Question: I am new to Android and Firebase.. I have stored data in Firebase DB by importing JSON file. Now I am trying to retrieve data in Android textbook. But I am unable to stringify the JSON data, which I did in JavaScript. Also I am not able to get the data in the numerical order, which I am getting in JavaScript.
Following the code DB structure:

'''
// Initialize with secondary app.
FirebaseApp.initializeApp(this /* Context */, SITEINFO, "secondary_SITEINFO");
// Retrieve secondary app.
FirebaseApp secondary_siteinfo = FirebaseApp.getInstance("secondary_SITEINFO");
// Get the database for the other app.
FirebaseDatabase secondaryDB_siteinfo = FirebaseDatabase.getInstance(secondary_siteinfo);
final Query query1 = secondaryDB_siteinfo.getReference("");
fetch.setOnClickListener(new View.OnClickListener() {
@Override
public void onClick(View v) {
query1.orderByChild("01-SITEID").equalTo("EKM01").addListenerForSingleValueEvent
(new ValueEventListener() {
@Override
public void onDataChange(DataSnapshot dataSnapshot) {
String Value1 = dataSnapshot.getValue().toString();
'''
My Javascript code
'''
var ref = firebase.database().ref('/').orderByChild("01-SITEID").equalTo(input_final)
ref.on("child_added", function(snapshot) {
var obj = JSON.stringify(snapshot.val());
'''
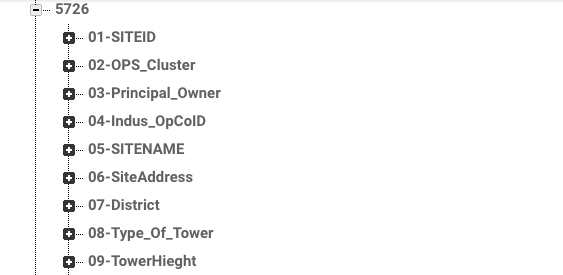
Answer: The Firebase native SDKs for Android and iOS return native types for their respective language. They don't return JSON, nor do they have built-in options to convert the data they return to JSON.
If you need to convert the Java objects to JSON for your app, you will have to implement it yourself (or find a library).
---
### Update
When you execute a query against the Firebase Database, there will potentially be multiple results. So the snapshot contains a list of those results. Even if there is only a single result, the snapshot will contain a list of one result.
To process the result of your query (in the correct order), use 'DataSnapshot.getChildren()':
'''
public void onDataChange(DataSnapshot dataSnapshot) {
for (DataSnapshot childSnapshot: DataSnapshot.getChildren()) {
System.out.println(childSnapshot.getKey()+": "+childSnapshot.child("01-SITEID").getValue());
}
}
'''